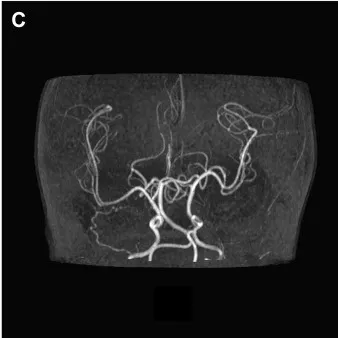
On AngioRM sequence intracranial arteries tortuosity is evident (C, D).
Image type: radiology (mri)